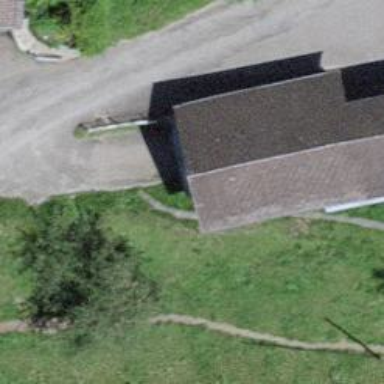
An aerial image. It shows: Garage building.